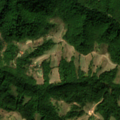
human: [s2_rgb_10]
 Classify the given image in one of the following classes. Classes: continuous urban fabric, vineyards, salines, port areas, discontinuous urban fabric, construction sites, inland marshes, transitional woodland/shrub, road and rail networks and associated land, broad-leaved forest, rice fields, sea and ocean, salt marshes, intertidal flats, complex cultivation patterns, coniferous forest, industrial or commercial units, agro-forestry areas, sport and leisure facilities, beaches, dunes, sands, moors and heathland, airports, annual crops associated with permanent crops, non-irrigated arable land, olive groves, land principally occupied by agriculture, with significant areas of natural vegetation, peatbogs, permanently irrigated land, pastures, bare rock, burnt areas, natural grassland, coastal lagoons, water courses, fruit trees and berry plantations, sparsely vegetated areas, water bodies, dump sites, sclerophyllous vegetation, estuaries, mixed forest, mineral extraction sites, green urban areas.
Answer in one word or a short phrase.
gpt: land principally occupied by agriculture, with significant areas of natural vegetation, broad-leaved forest, transitional woodland/shrub